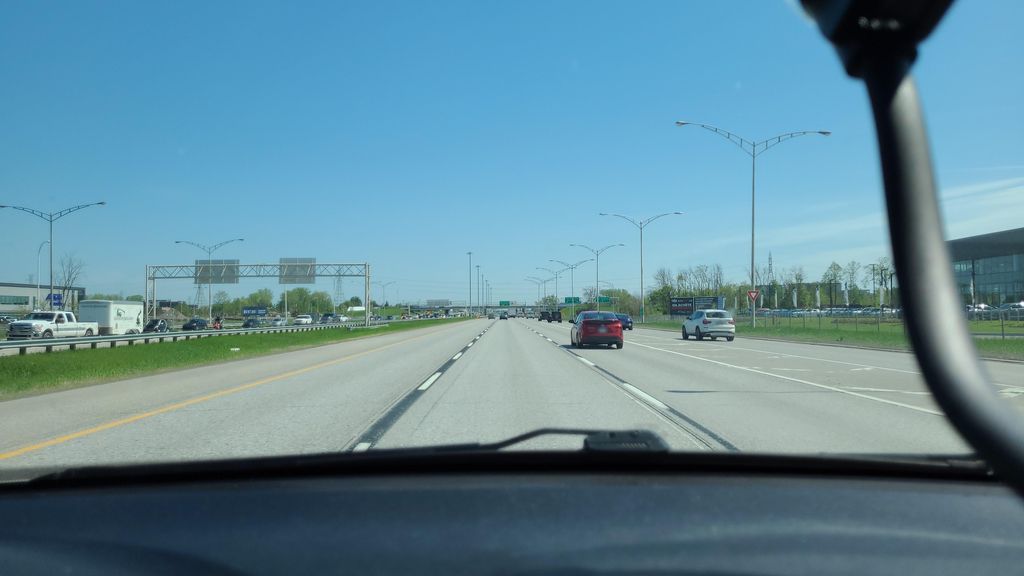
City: montreal